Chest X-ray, AP view. Patient: 34 years old, sex M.
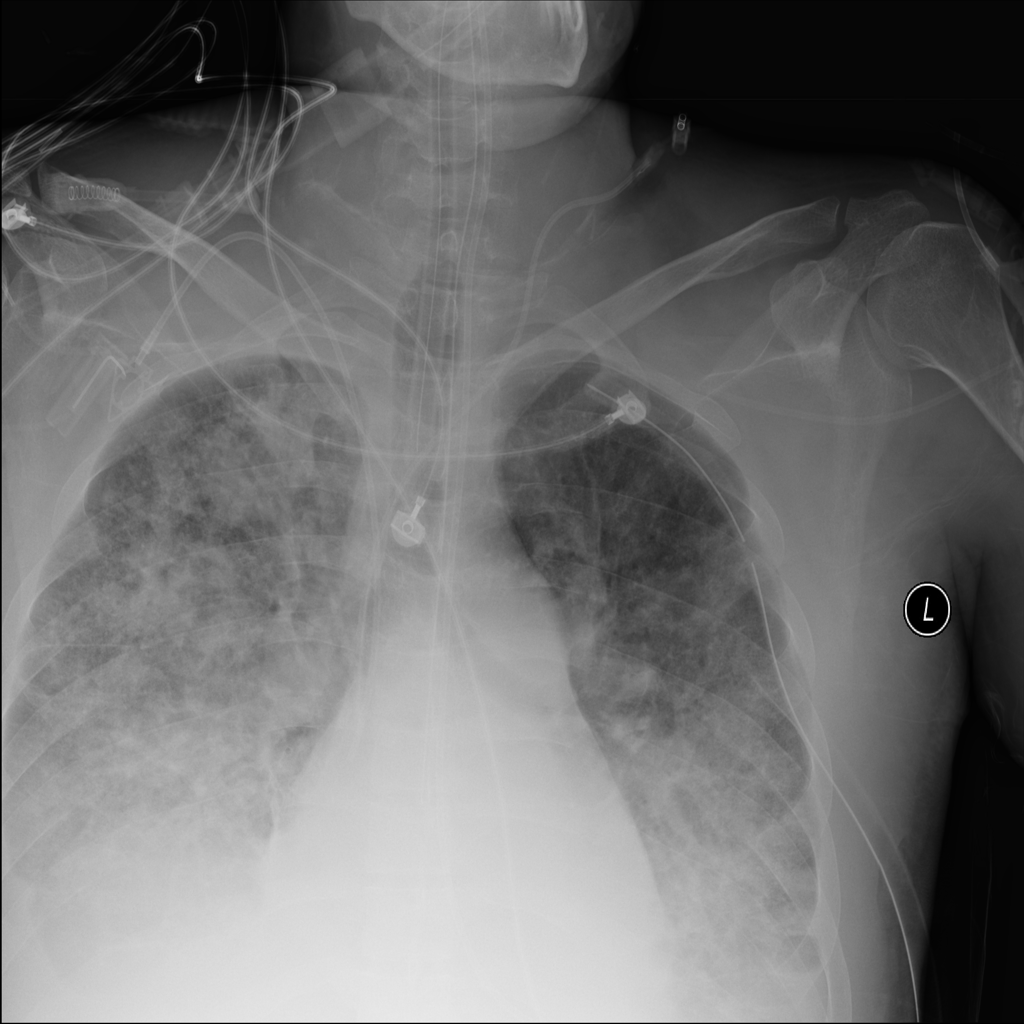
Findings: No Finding